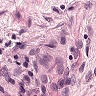
Metastatic tissue present: no